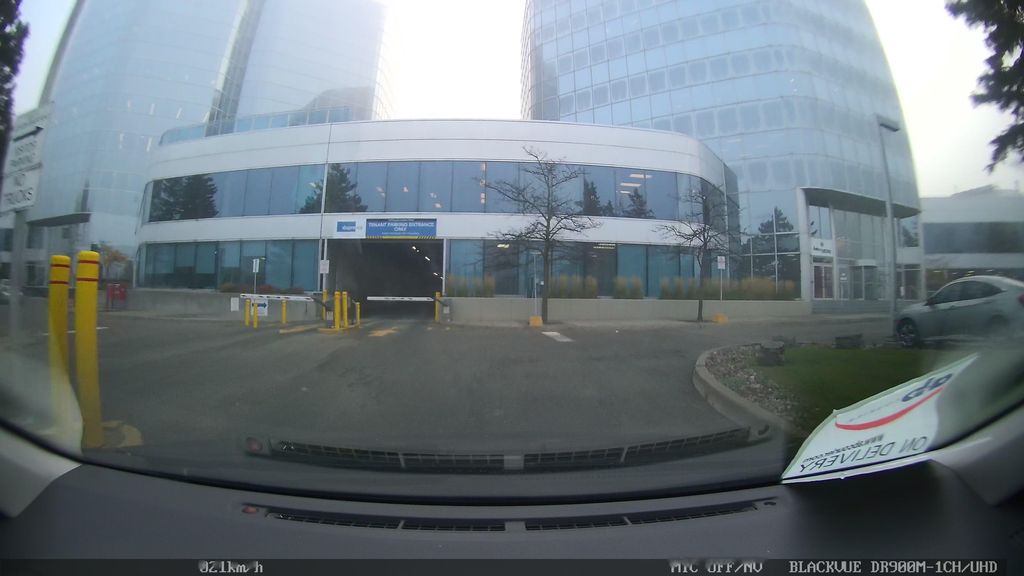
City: toronto